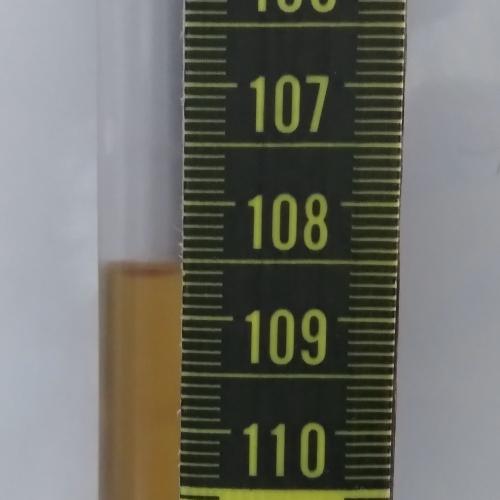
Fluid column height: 108.6 cm